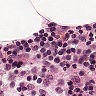
Metastatic tissue present: no